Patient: sex M, age 64
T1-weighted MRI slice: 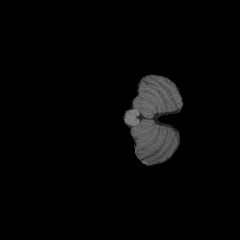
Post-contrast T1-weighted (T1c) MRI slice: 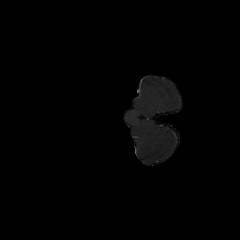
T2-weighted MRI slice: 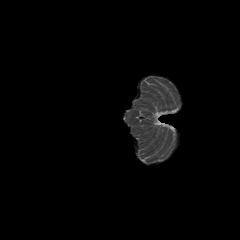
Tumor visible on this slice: no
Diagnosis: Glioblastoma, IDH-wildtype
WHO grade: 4